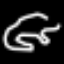
Label: frog